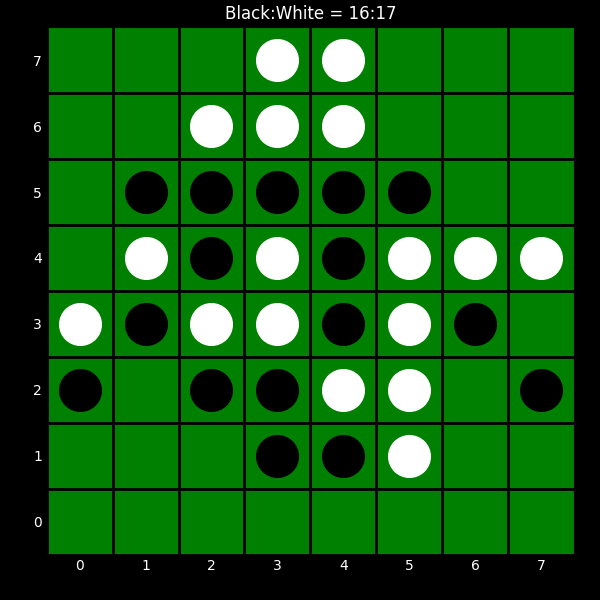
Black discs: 16
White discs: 17